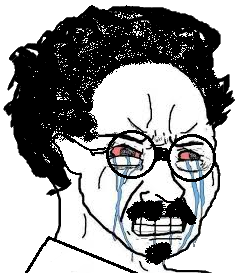
Label: 5_Crying_Wojak